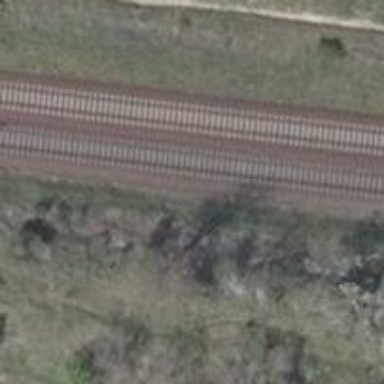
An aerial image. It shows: Railway track with contact lines for electrification.